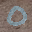
Label: 0